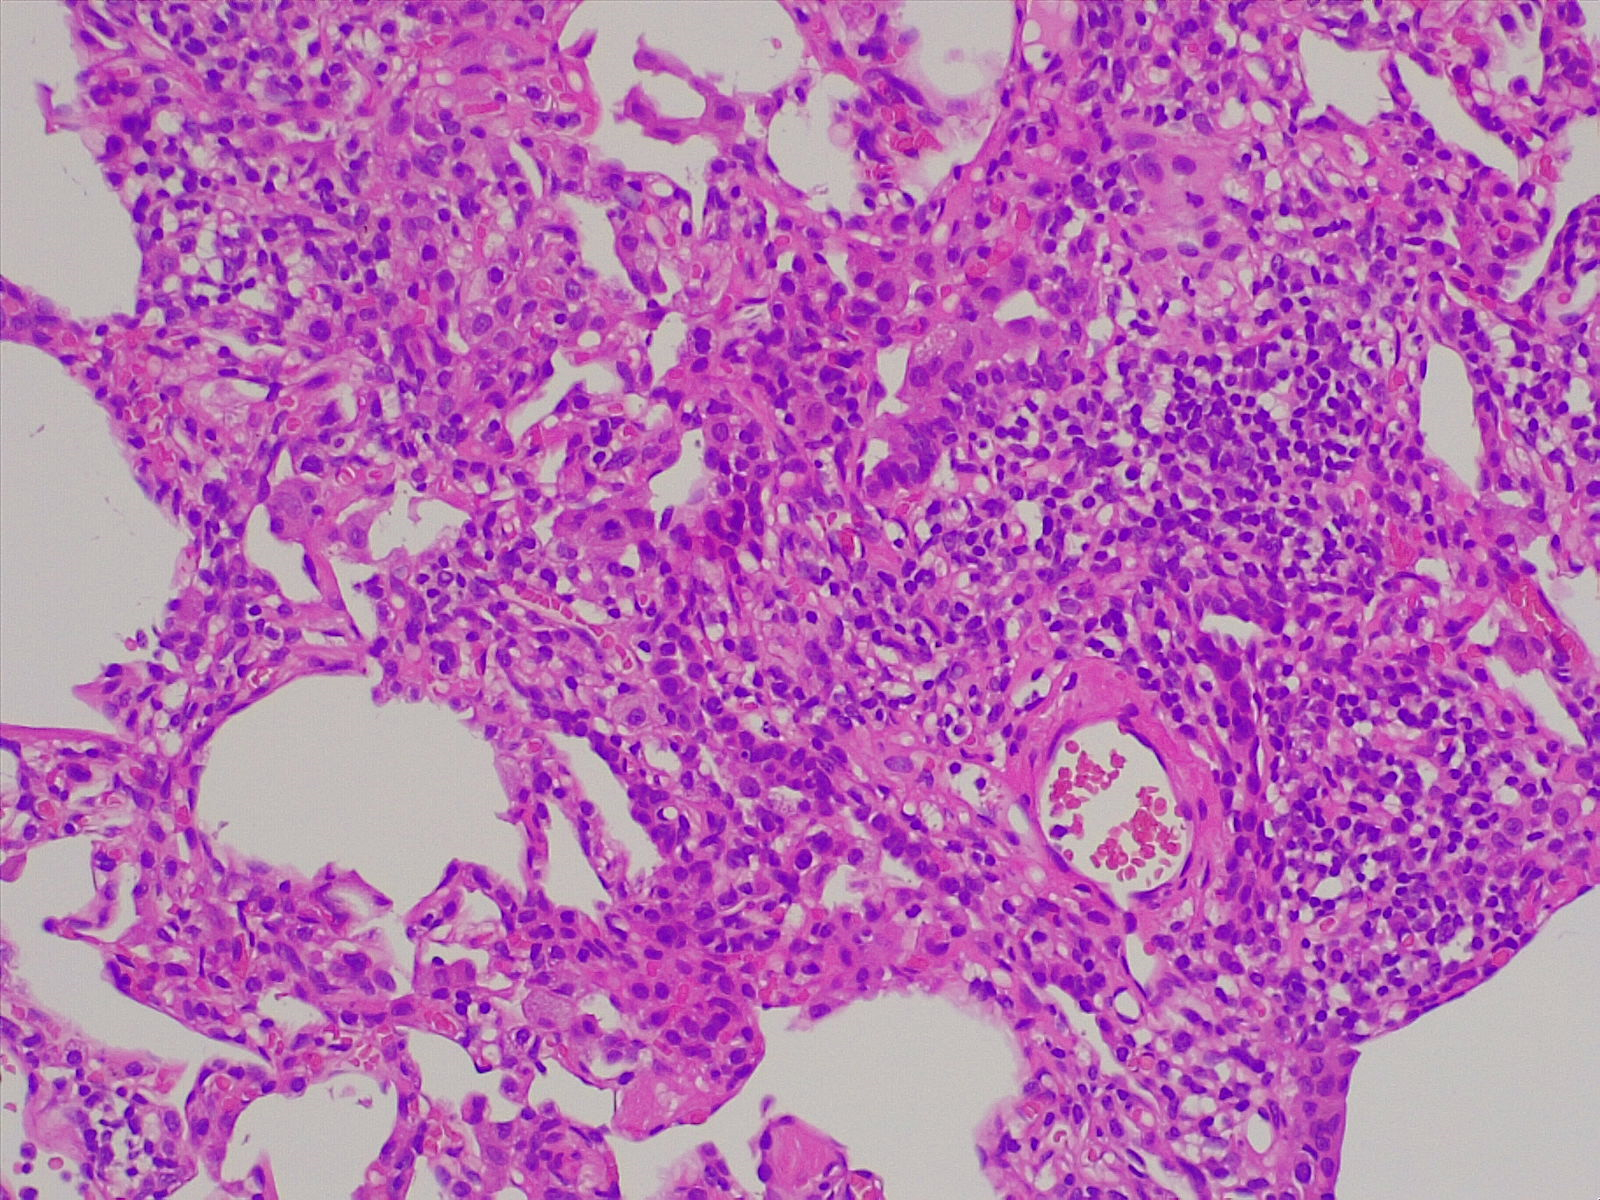
Label: normal lung tissue